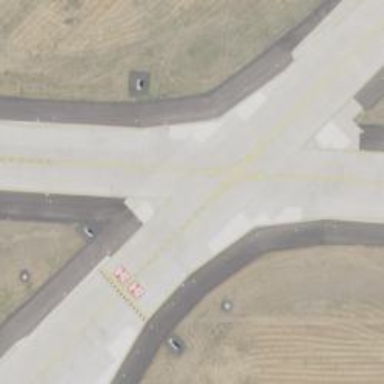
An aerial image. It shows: View of taxiway at the airport.